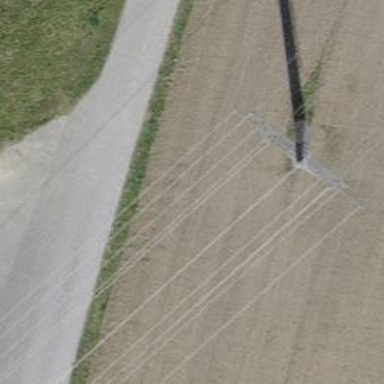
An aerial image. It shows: There is power line with 10 cables.